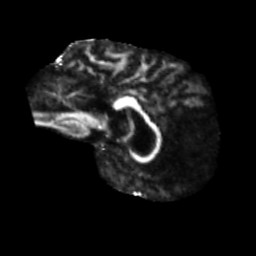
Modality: FA
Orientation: sagittal
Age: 57
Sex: male
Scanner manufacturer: siemens
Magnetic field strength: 3 T
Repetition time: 5.47 s
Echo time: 0.0854 s